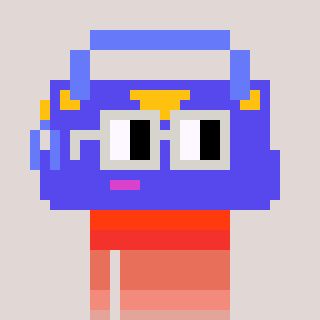
a pixel art character with square light gray glasses, a bag-shaped head and a darkbrown-colored body on a warm background